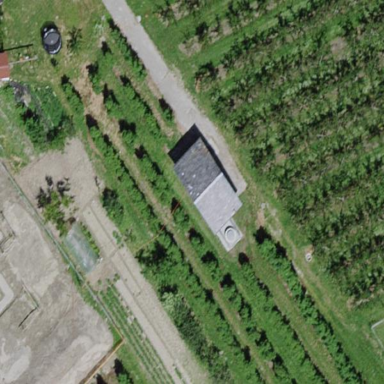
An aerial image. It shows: Orchard.